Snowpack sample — Buffalo Mountain, Silverthorne, Colorado, USA (2/22/26, 2:02 PM MST)
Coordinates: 39.622, -106.113
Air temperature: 33 °F
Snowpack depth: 63 cm
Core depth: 40 cm
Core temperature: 26.6 °F
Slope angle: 11°, slope face: 116°
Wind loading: low
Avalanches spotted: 0
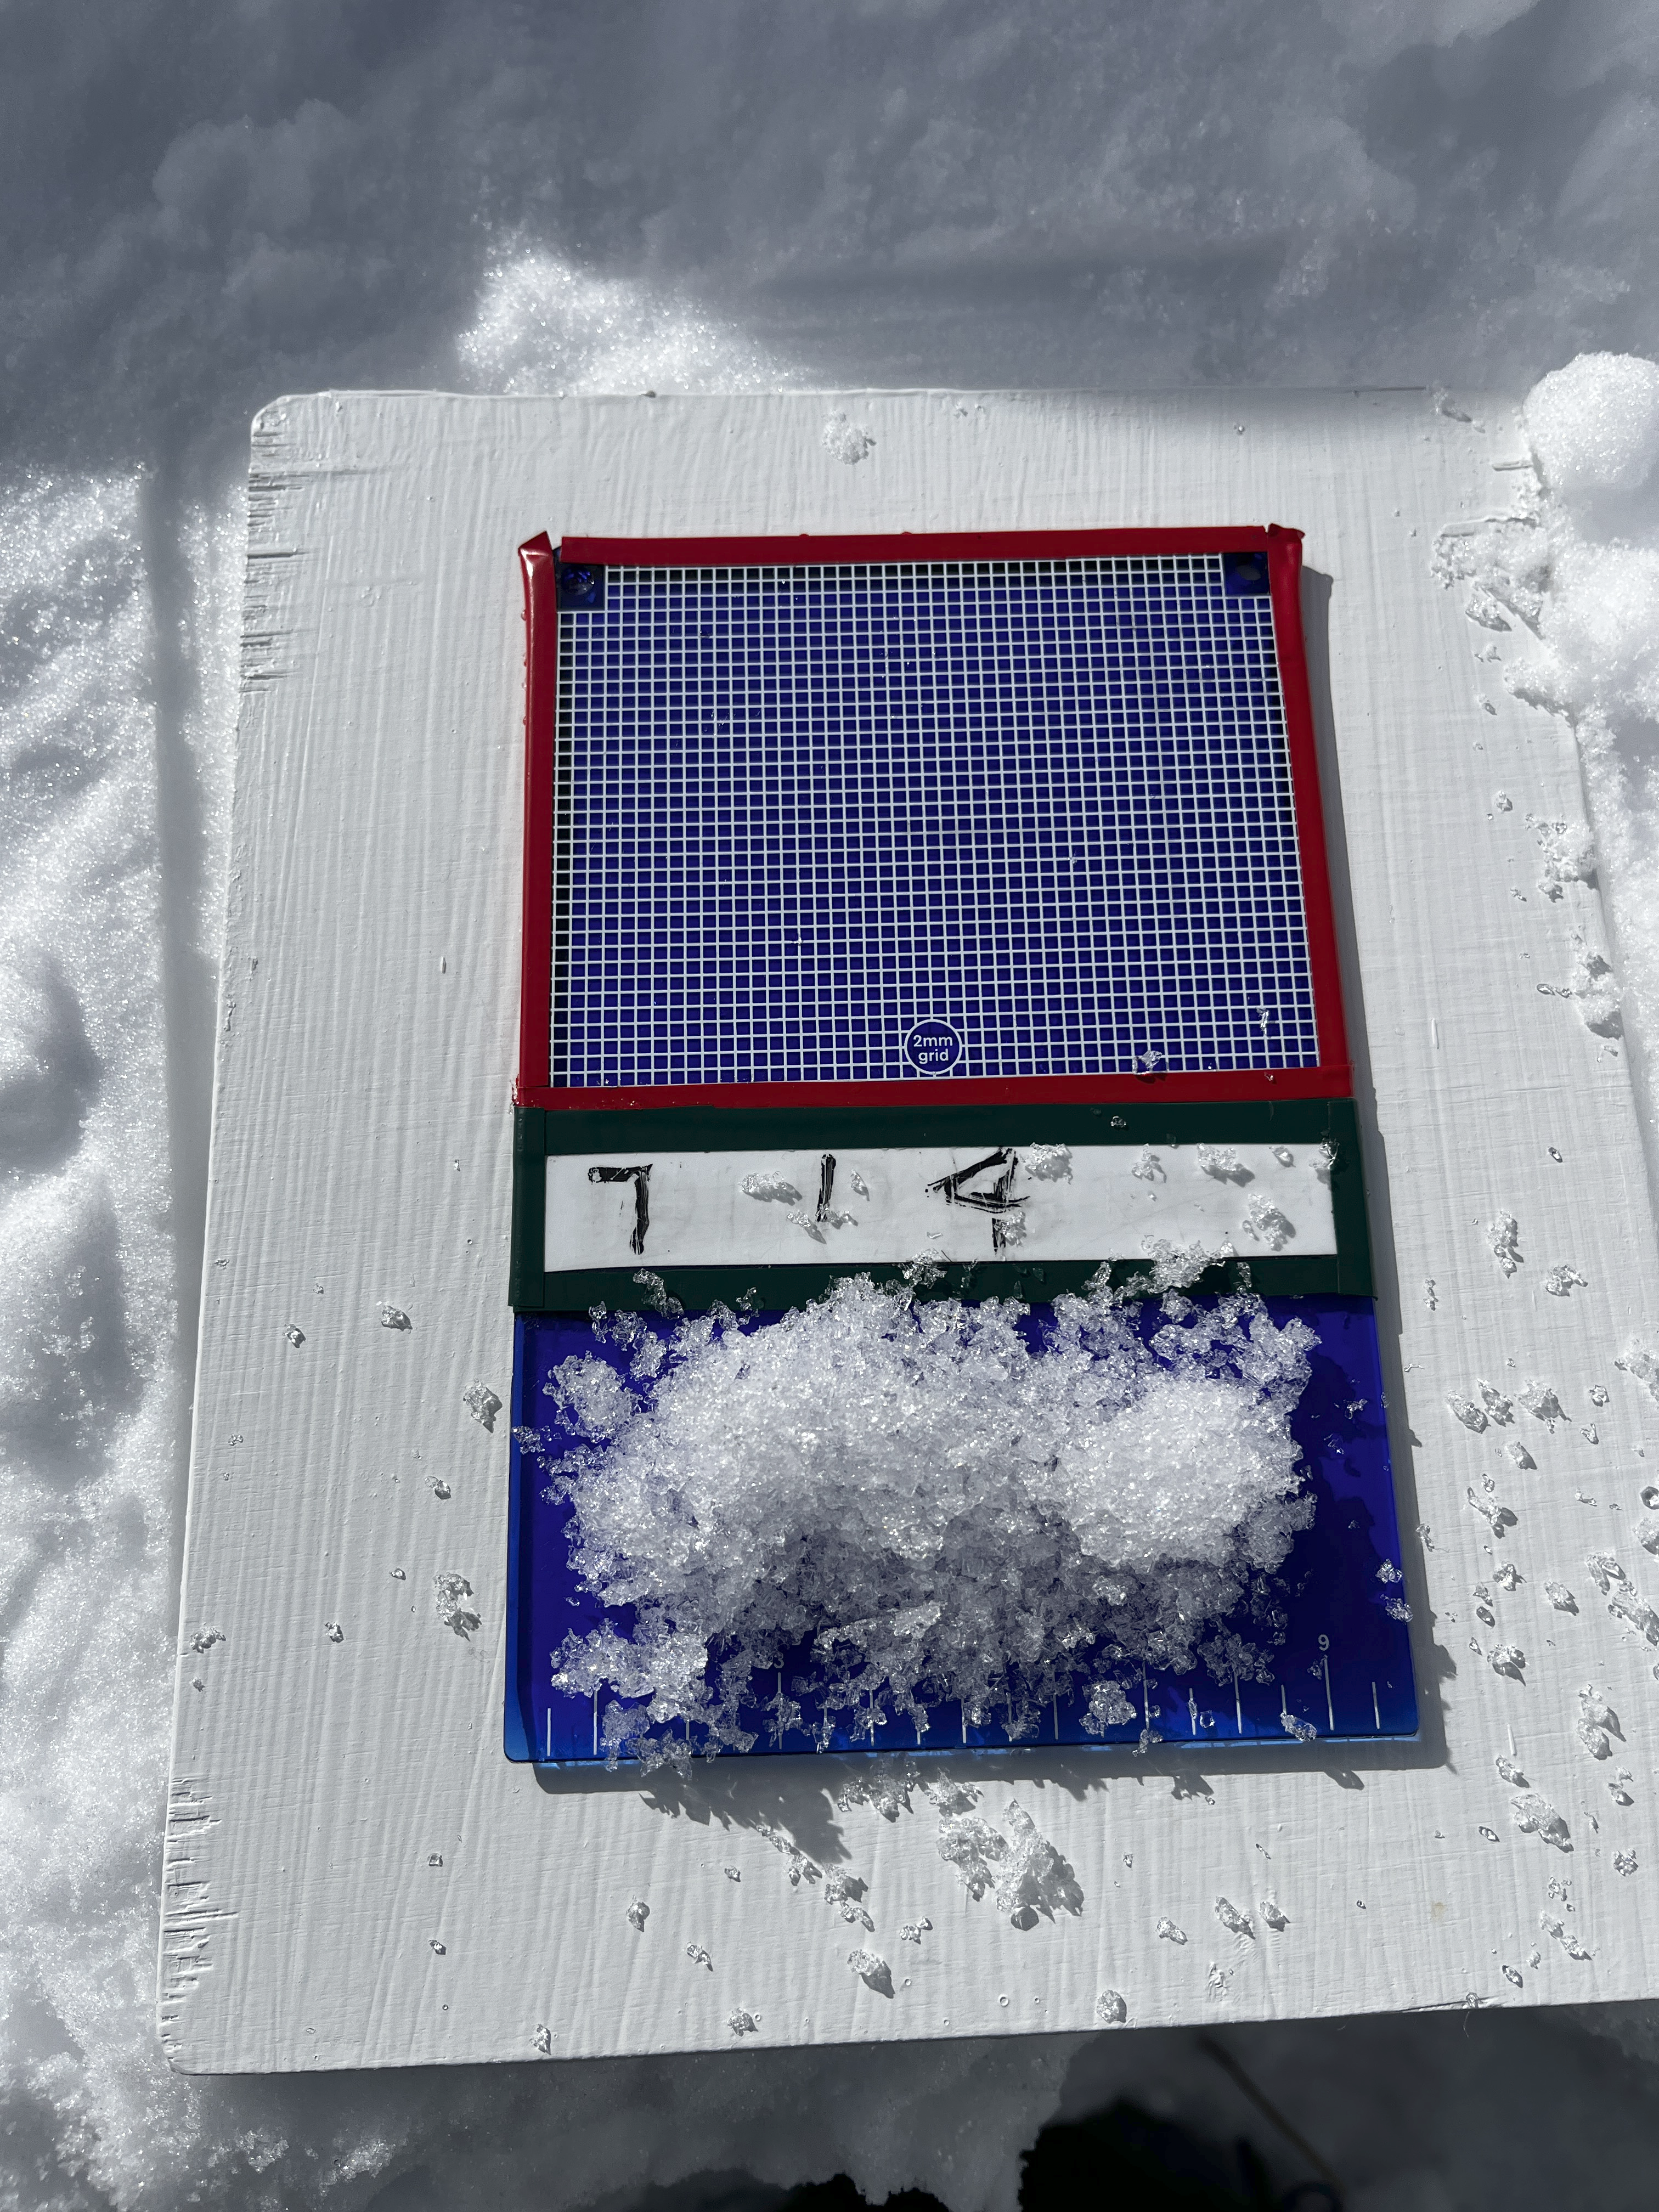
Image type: crystal_card
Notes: In a firebreak similar to site 1, minimal wind loading with no spotted avalanches (not many faces in view though)